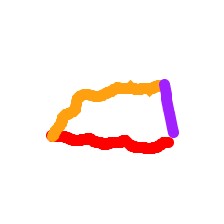
Shape: trapezoid